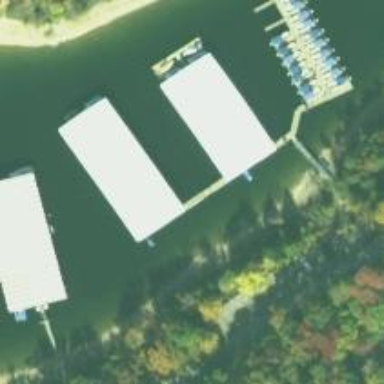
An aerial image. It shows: Man-made pier.